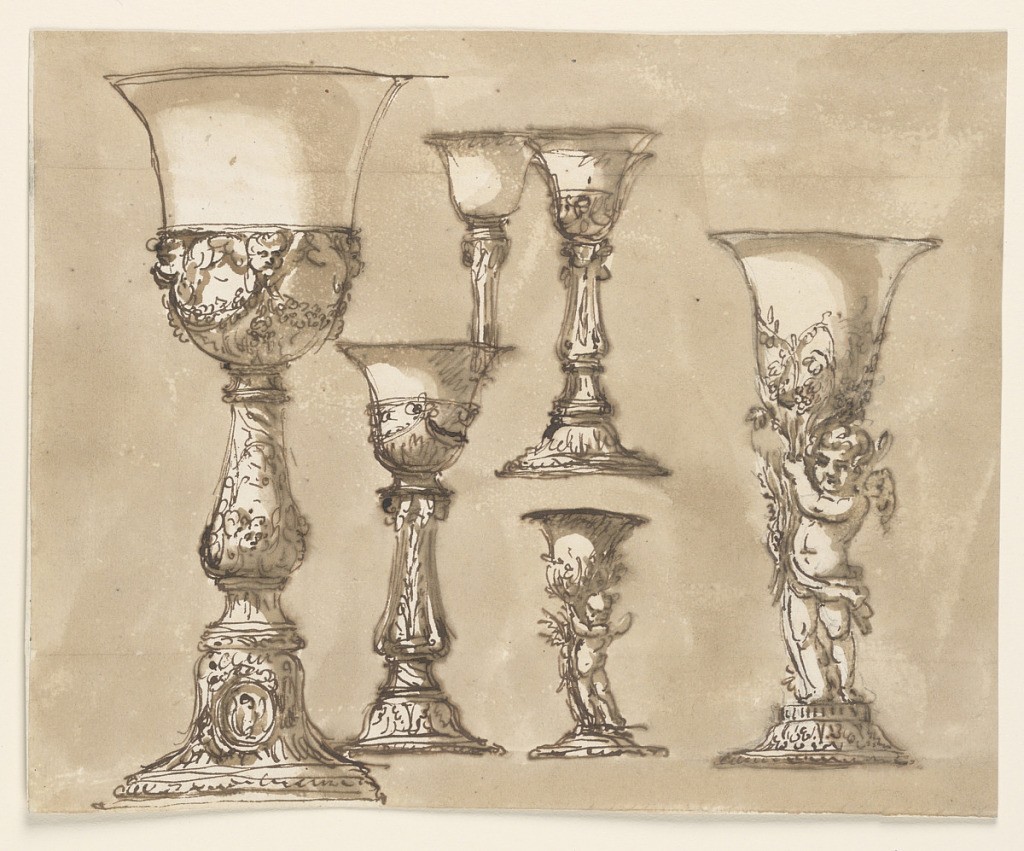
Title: Six chalices
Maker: Giuseppe Barberi, Italian, 1746–1809
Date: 1746–1809
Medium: Pen and brown ink, brush and brown wash, graphite on off-white laid paper, lined
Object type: Drawing
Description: Six chalices.